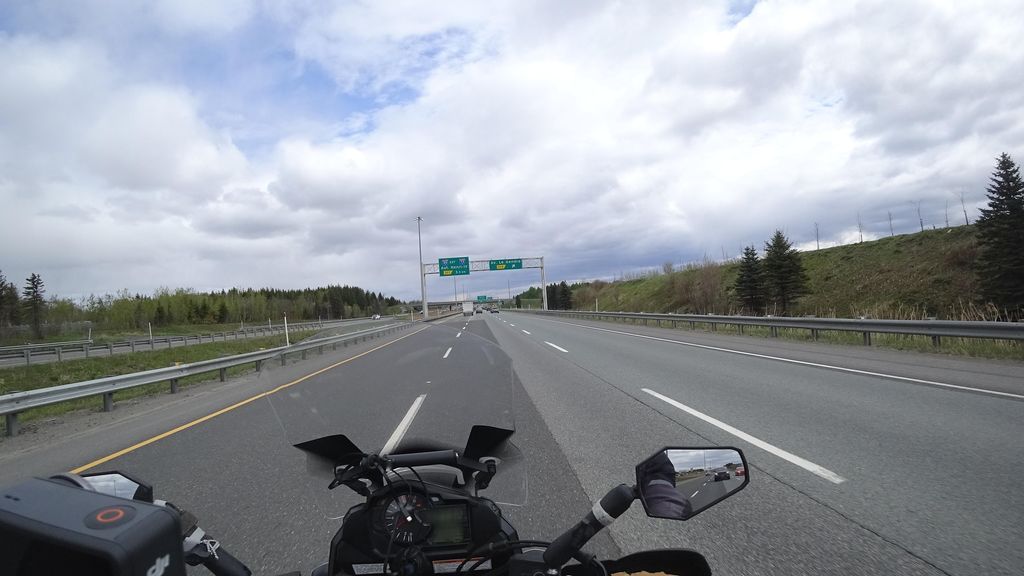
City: quebec_city